This time-frequency spectrogram was computed from a bearing vibration snapshot; brighter regions carry more energy. Based on the visible evidence, which condition applies: normal, inner_race, outer_race, ball?
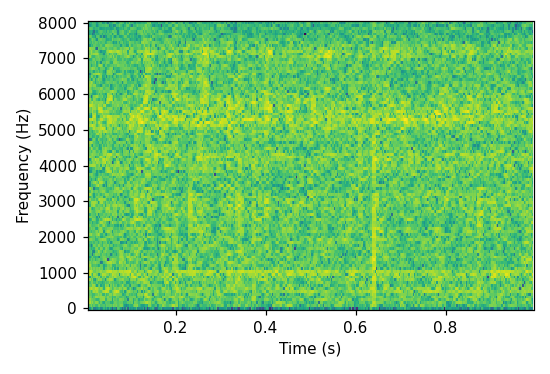
Answer: inner_race